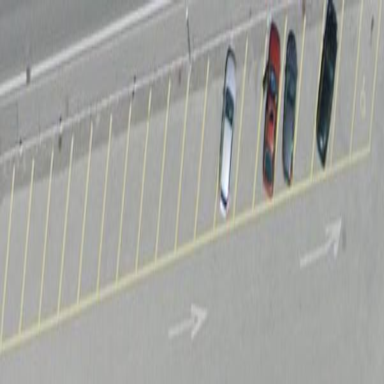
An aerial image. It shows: Street side parking area.